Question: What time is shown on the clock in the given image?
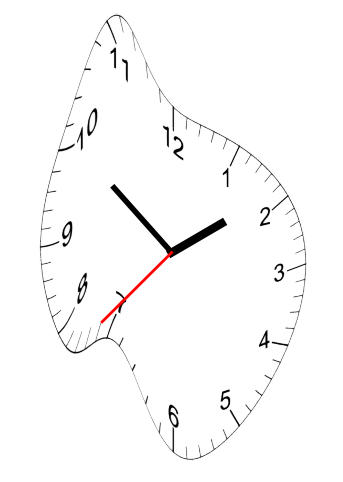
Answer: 01:50:37